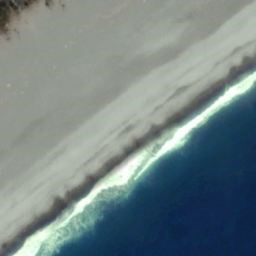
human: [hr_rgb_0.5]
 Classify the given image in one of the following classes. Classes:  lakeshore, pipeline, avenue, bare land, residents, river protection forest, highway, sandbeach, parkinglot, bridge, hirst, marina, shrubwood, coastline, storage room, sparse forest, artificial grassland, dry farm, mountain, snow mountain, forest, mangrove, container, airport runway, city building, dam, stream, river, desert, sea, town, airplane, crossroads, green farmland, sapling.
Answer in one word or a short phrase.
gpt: coastline